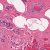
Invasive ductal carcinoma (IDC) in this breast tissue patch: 0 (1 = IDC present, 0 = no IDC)